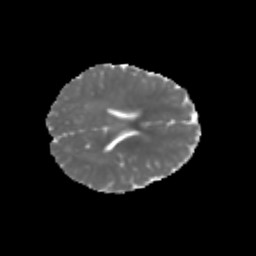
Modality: MD
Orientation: axial
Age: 6
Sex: male
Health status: healthy